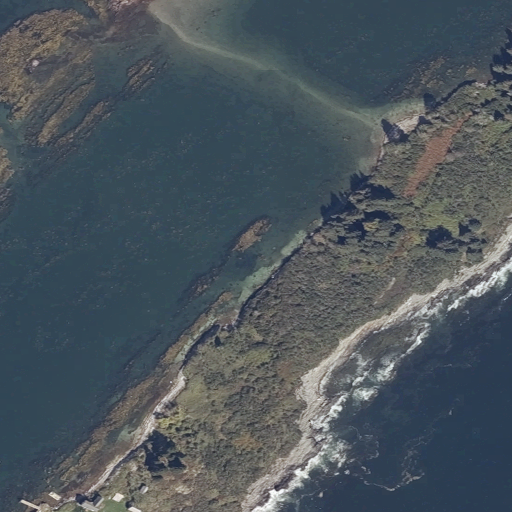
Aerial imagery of island in Maine named Bates Island containing open water, herbaceous wetlands, grassland, mixed forest, deciduous forest, shrub, open development, and evergreen forest